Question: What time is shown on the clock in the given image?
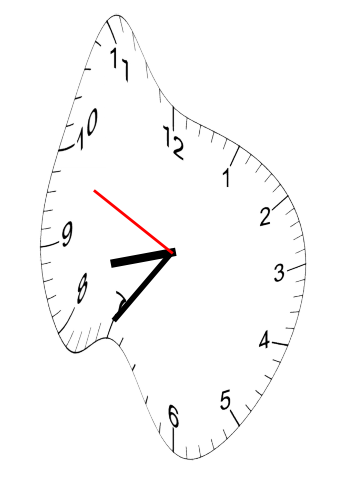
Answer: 08:35:49